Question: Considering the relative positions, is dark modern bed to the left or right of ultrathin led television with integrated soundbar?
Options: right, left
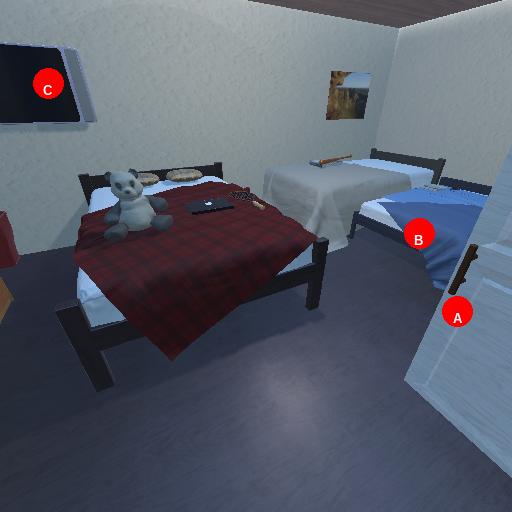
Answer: right